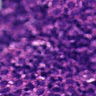
Metastatic tissue present: yes